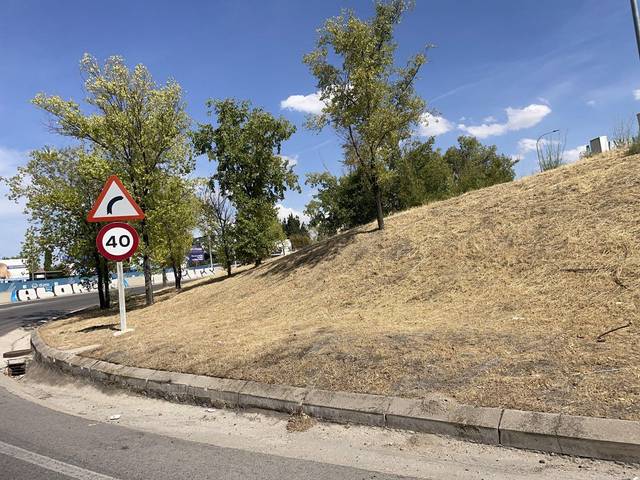
Region: Spain
Coordinates: 40.464, -3.784